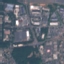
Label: Industrial